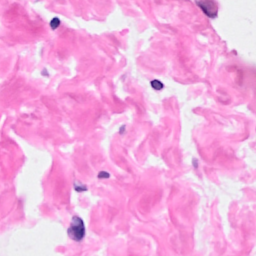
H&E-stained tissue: Breast